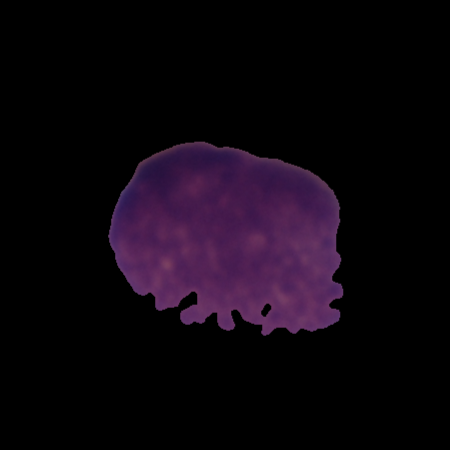
Label: cancer